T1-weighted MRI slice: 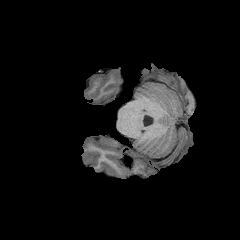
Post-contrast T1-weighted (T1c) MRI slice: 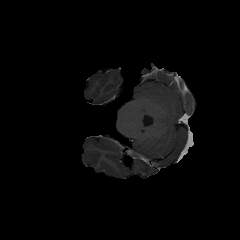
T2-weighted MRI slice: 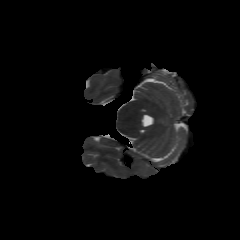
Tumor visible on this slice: no